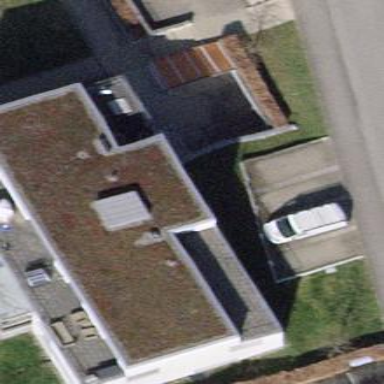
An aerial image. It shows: Building.